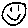
Label: smiley face